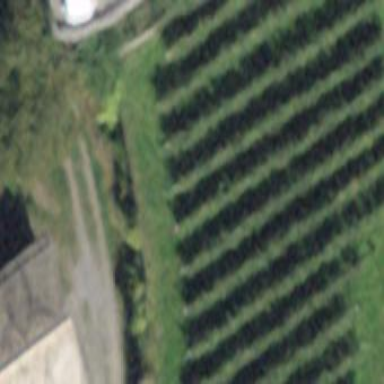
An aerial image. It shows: Vineyard growing grapes.